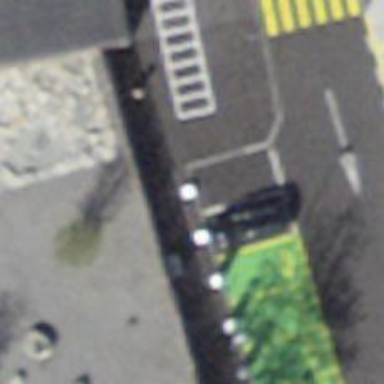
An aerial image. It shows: Charging station.